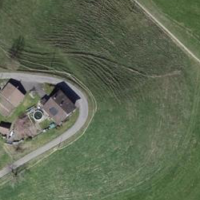
EUNIS habitat code: 24
Species observed at this site:
Chorthippus biguttulus